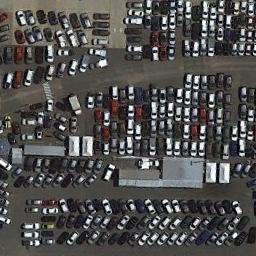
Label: parking_lot